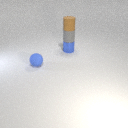
small brown rubber cylinder above small gray rubber cylinder